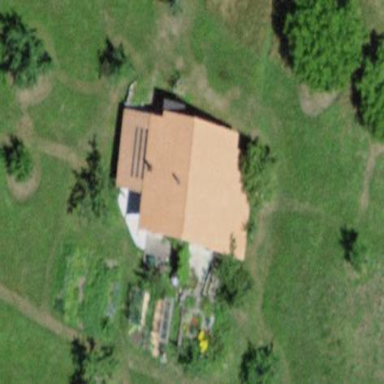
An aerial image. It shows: Barn.